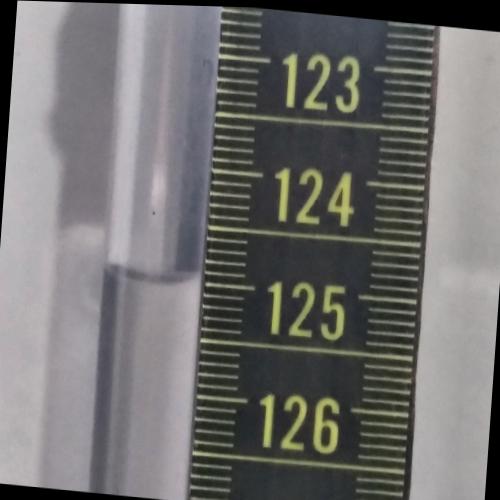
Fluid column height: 125.0 cm